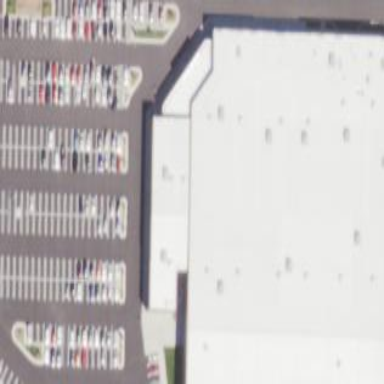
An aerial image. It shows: Wholesale supermarket building.